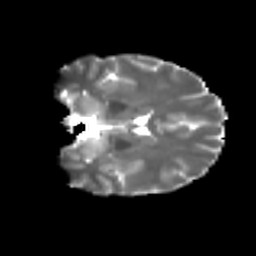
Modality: T2w
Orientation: coronal
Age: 28
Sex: female
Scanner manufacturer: ge
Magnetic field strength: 3 T
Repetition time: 7.8 s
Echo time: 0.0606 s